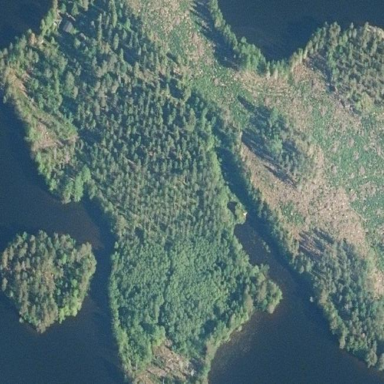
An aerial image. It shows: Forest area.